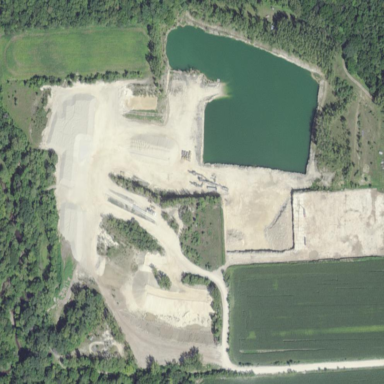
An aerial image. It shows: Quarry area.